Question: This is my setting in 'default.conf':
'''
#
# The default server
#
#upstream tomcat_server {
# Tomcat is listening on default 8080 port
# server 127.0.0.1:8080 fail_timeout=0;
# }
server {
listen 80;
server_name xx.xx.xxx.xxx;
root /var/www/html;
charset utf-8;
set $yii_bootstrap "index.php";
# autoindex off;
# rewrite ^/$ /web/ permanent;
location / {
#root /var/www/html;
index index.html $yii_bootstrap;
# proxy_pass http://127.0.0.1:9000/;
#rewrite .* /index.php last;
try_files $uri $uri/ /web/index.php?$query_string;
}
error_page 404 /404.html;
location = /404.html {
root /var/www/html/web;
}
error_page 500 502 503 504 /50x.html;
location = /50x.html {
root /usr/share/nginx/html;
}
location ~ \.php {
#proxy_pass http://127.0.0.1:9000/web/;
fastcgi_split_path_info ^(.+\.php)(.*)$;
fastcgi_pass 127.0.0.1:9000;
fastcgi_index index.php;
fastcgi_param SCRIPT_FILENAME $document_root$fastcgi_script_name;
include fastcgi_params;
}
## Images and static content is treated different
location ~* ^.+\.(jpg|jpeg|gif|css|png|js|ico|xml)$ {
access_log off;
expires max;
# root /var/www/html;
}
}
'''
This is my console :

My session Not working:
'''
Yii::app()->user->setState('name',$name);
Yii::app()->user->getState('name');
'''
I need jsessionid for this.
What should I do for it?
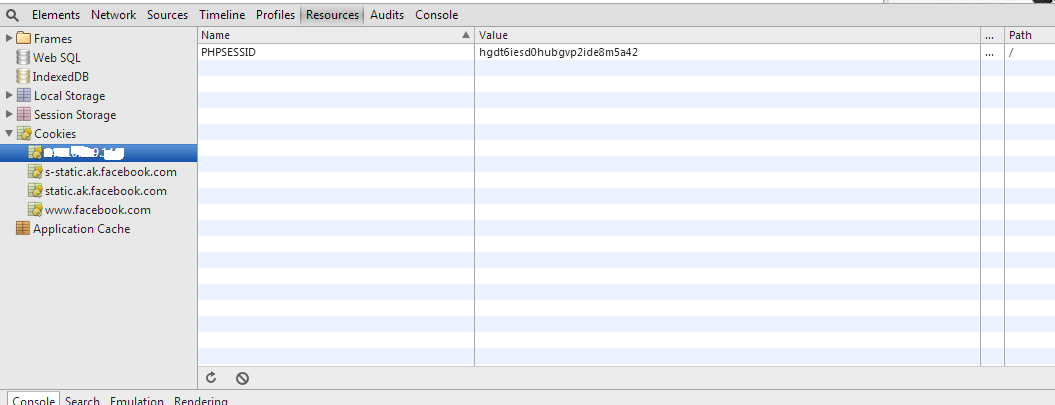
Answer: I have to give '#777' permission to this folder:
'''
/var/lib/php/session
'''
permission:
'''
chmod -R 0777 /var/lib/php/session
'''
For writing session data.